Field crop: maize
Growth stage: 1
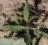
Species: atriplex